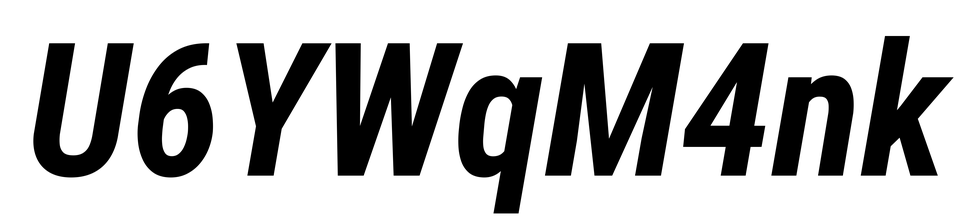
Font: Roboto-Italic_Condensed_Bold_Italic